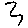
Label: zigzag